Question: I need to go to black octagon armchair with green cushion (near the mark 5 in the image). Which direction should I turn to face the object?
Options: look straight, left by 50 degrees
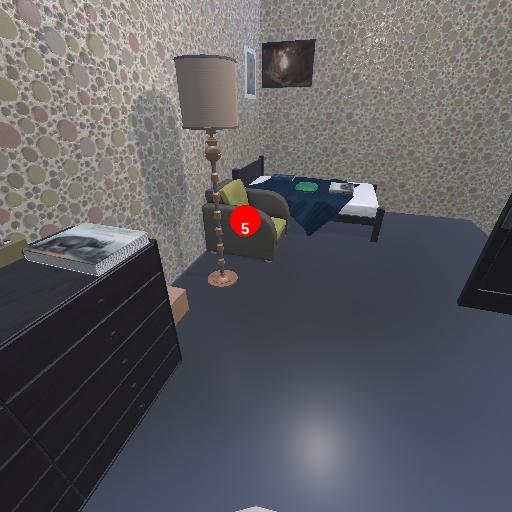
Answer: look straight